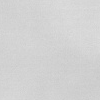
Atmospheric dust classification: dusty